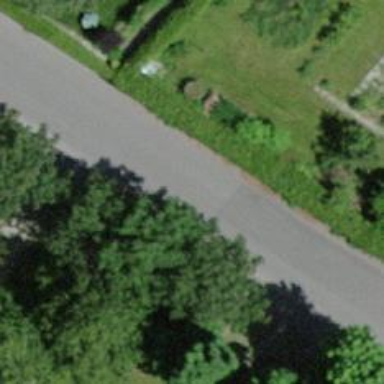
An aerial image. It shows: Residential road with asphalt surface. There is sidewalk on the left side.